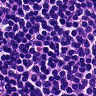
Metastatic tissue present: no